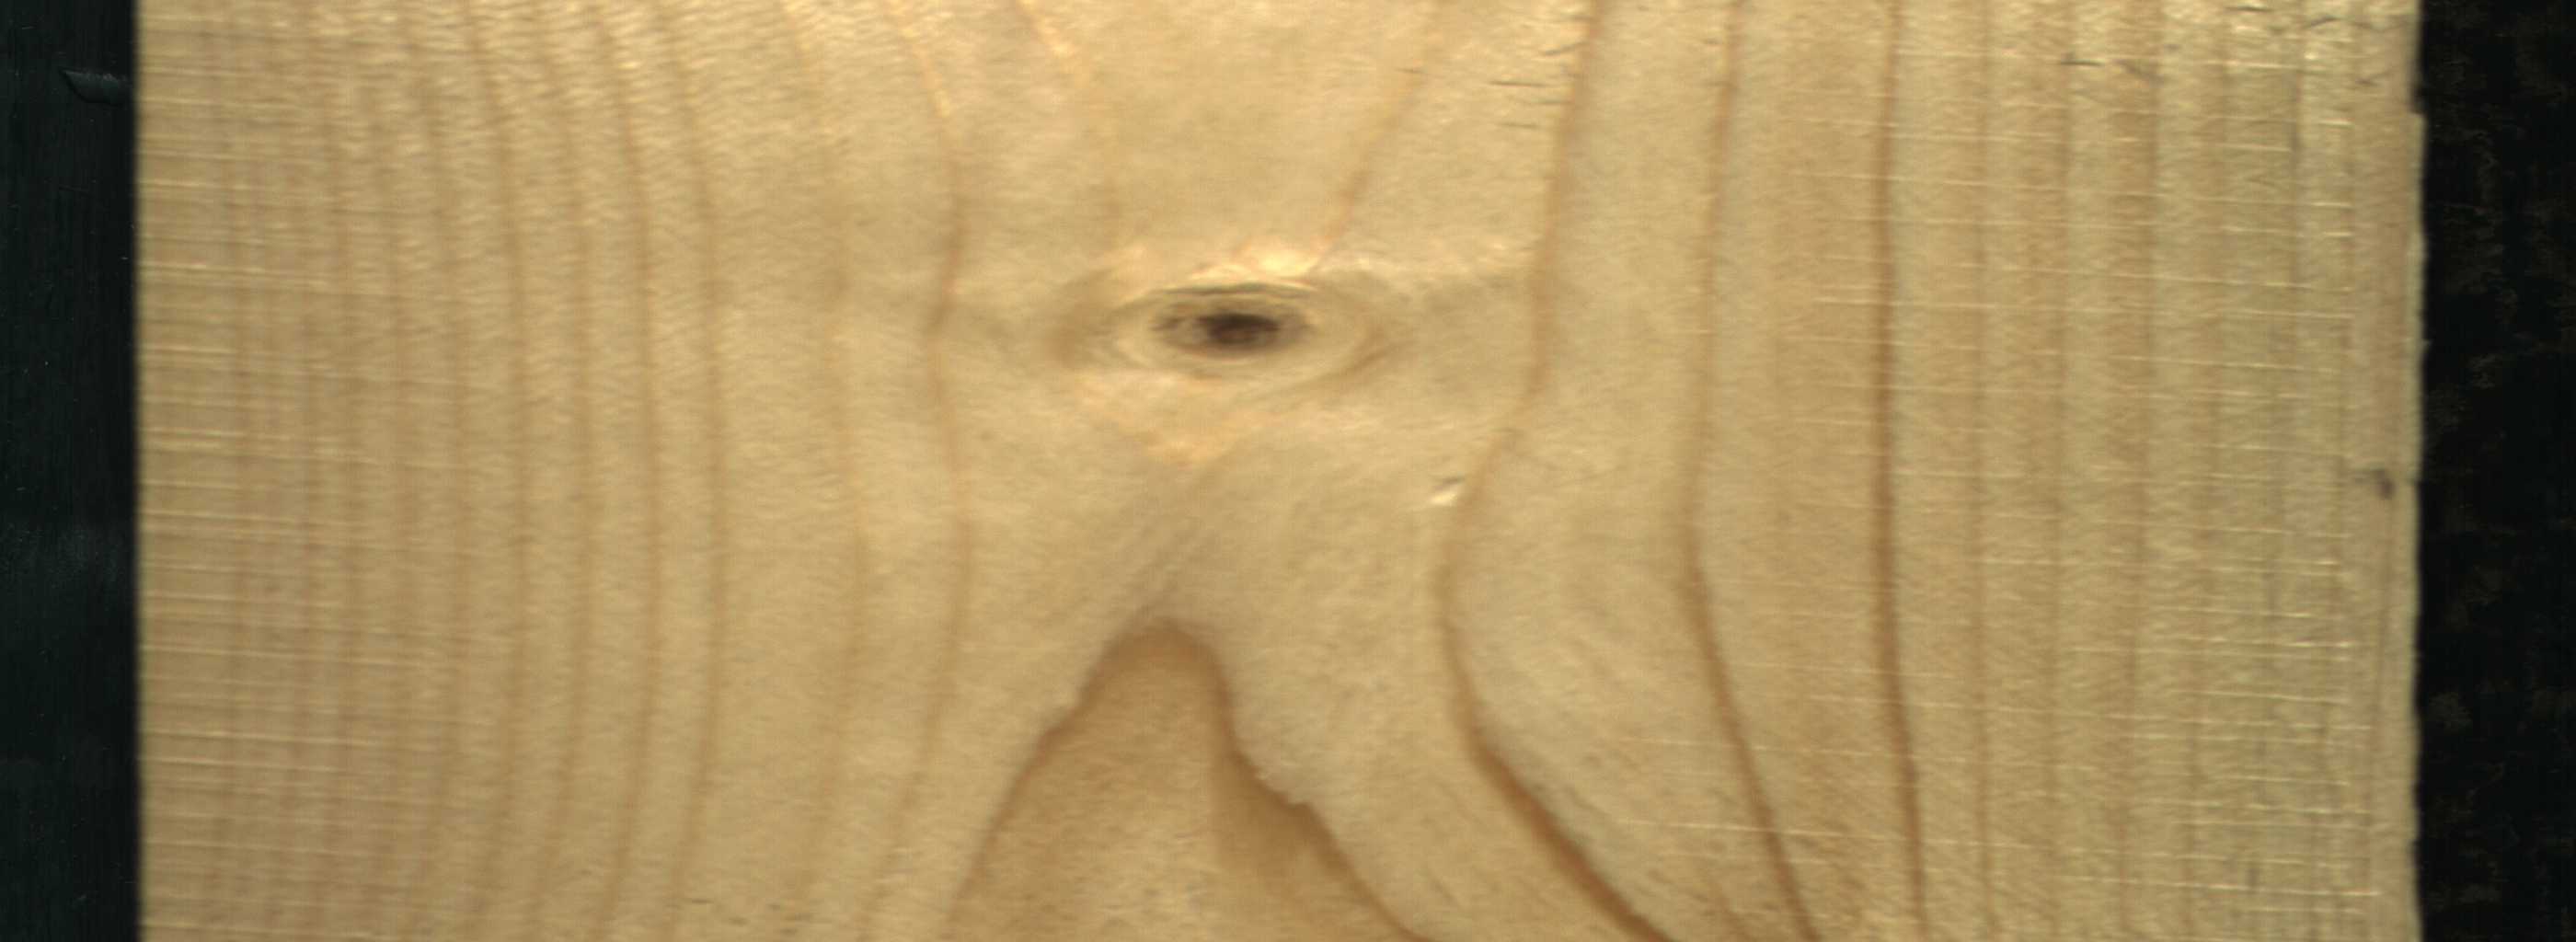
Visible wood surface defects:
Live_Knot